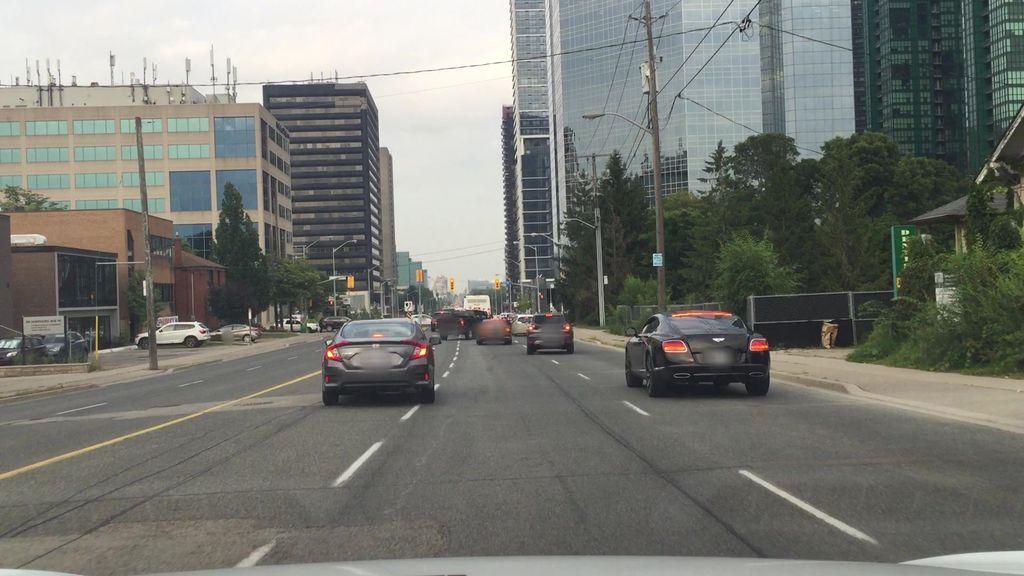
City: toronto